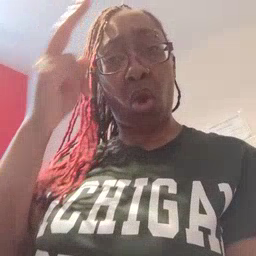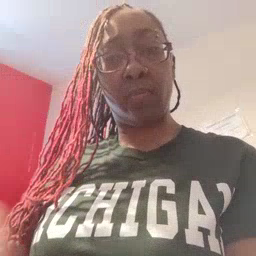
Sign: uncle